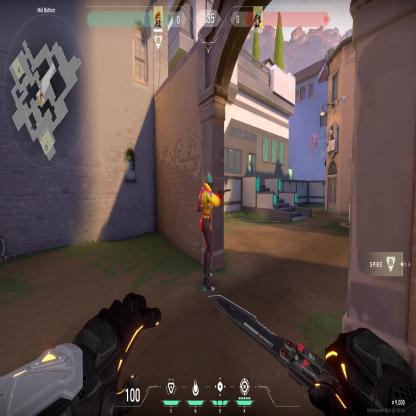
Label: enemy